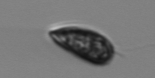
Label: Prorocentrum_triestinum